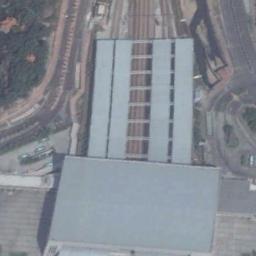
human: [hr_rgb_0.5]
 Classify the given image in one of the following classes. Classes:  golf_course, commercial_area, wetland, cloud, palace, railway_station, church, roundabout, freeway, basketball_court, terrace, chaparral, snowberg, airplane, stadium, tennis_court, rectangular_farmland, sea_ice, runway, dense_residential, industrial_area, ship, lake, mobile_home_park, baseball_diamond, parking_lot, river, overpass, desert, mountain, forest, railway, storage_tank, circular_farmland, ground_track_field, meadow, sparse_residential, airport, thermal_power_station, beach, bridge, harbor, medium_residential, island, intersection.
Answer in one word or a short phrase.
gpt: railway_station